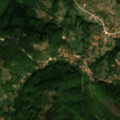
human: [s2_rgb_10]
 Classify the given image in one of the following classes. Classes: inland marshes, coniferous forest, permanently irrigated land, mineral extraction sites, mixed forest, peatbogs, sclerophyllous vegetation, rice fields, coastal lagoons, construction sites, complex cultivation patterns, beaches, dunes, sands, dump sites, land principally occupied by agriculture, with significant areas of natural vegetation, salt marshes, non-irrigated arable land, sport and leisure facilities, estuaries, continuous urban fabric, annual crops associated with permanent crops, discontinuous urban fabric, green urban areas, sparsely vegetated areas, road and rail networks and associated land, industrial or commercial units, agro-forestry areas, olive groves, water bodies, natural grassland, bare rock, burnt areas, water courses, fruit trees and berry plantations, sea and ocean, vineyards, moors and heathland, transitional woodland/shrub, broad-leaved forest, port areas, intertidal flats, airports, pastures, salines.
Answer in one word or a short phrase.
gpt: complex cultivation patterns, land principally occupied by agriculture, with significant areas of natural vegetation, broad-leaved forest, coniferous forest, mixed forest